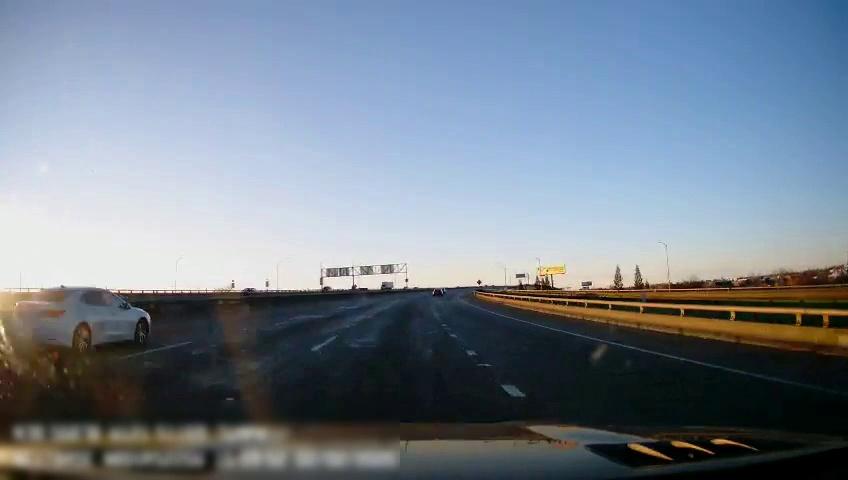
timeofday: Day
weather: Sunny
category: Drivable Space
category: Vehicles | Car
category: Vehicles | Car
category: Vehicles | SUV
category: Vehicles | SUV
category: Vehicles | Truck
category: Lanes | Current Lane
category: Lanes | Current Lane
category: Lanes | Alternate Lane
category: Lanes | Alternate Lane
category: Traffic | Signs